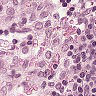
Metastatic tissue present: no